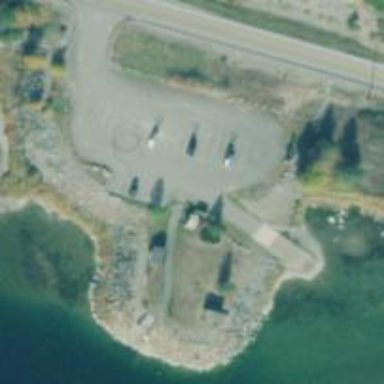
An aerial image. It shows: Rest area along the road.